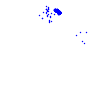
Particle: electron